Interaction volume radius: 10 \u00c5
Interaction volume height: 25 \u00c5
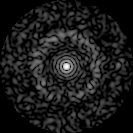
Disorder parameter: 0.8131